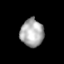
Tissue: skin
Cell type: Endothelial cells
Senescence score: 0.7049
Nuclear area (px): 629
Mean DAPI intensity: 171.812